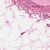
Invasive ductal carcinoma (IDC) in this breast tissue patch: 0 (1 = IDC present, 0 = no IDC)